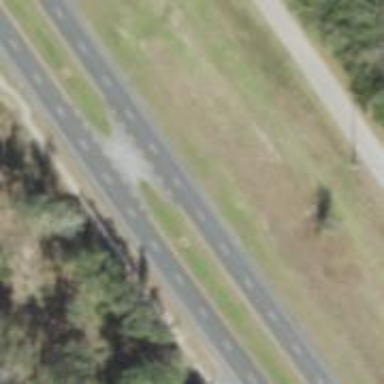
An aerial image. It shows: Trunk link highway.